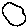
Label: moon